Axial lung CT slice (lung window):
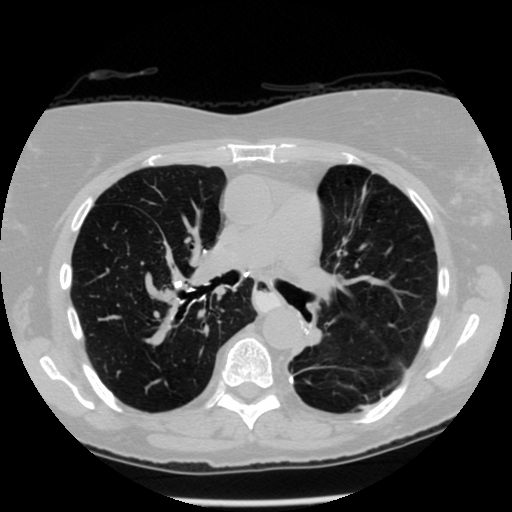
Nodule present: no